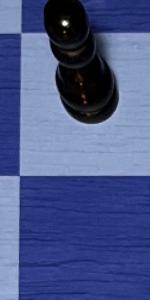
Label: Empty